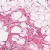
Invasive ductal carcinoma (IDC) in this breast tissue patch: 0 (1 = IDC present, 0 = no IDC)